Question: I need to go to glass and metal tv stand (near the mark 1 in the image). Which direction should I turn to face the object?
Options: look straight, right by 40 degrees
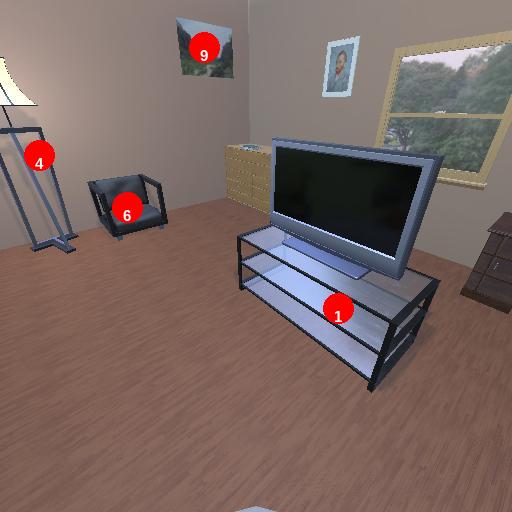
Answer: look straight